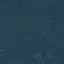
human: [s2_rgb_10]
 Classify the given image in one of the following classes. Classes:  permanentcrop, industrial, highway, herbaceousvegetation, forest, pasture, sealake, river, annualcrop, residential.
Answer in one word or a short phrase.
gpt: Forest